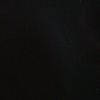
Label: space